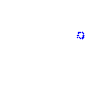
Particle: kaon